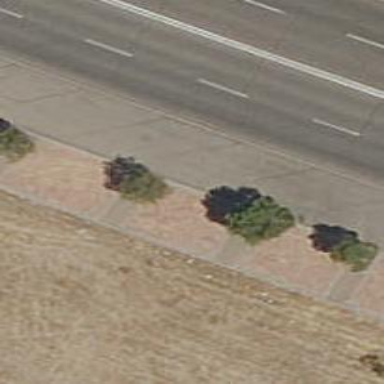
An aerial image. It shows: Footway surfaced with paving stones.